Interaction volume radius: 10 \u00c5
Interaction volume height: 30 \u00c5
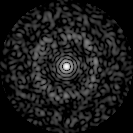
Disorder parameter: 0.8222